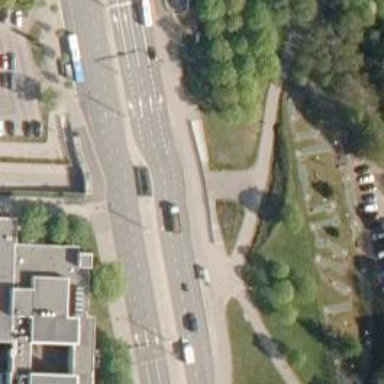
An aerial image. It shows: Asphalt cycleway.